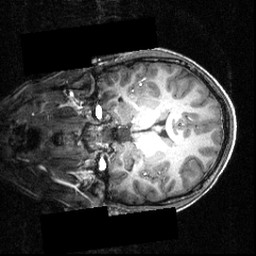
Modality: T1w
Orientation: coronal
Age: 16
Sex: male
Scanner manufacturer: siemens
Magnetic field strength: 3.951 T
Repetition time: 1.5 s
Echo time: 0.00335 s